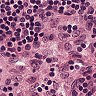
Metastatic tissue present: no